Field crop: maize
Growth stage: 2
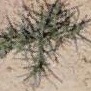
Species: salsola